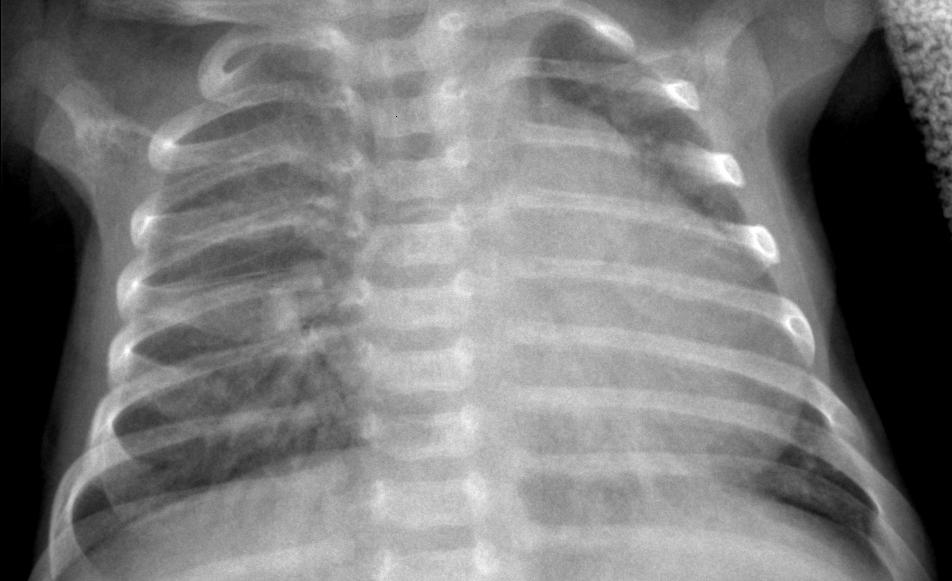
Diagnosis: PNEUMONIA